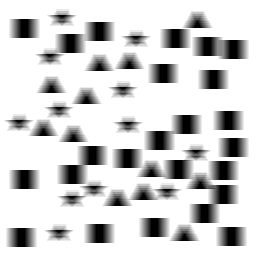
Squares: 24
Triangles: 12
Stars: 12
Total shapes: 48